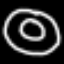
Label: donut